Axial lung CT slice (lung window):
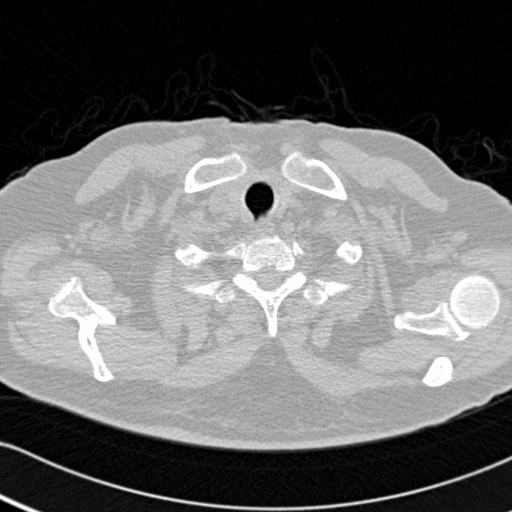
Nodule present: no